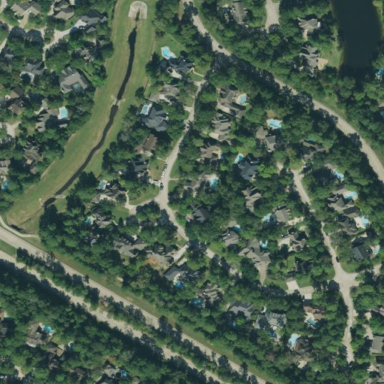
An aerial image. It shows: Residential neighbourhood.